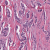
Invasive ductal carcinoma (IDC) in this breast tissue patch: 1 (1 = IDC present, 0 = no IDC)